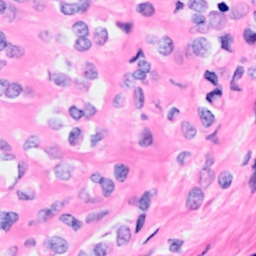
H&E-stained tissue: Breast